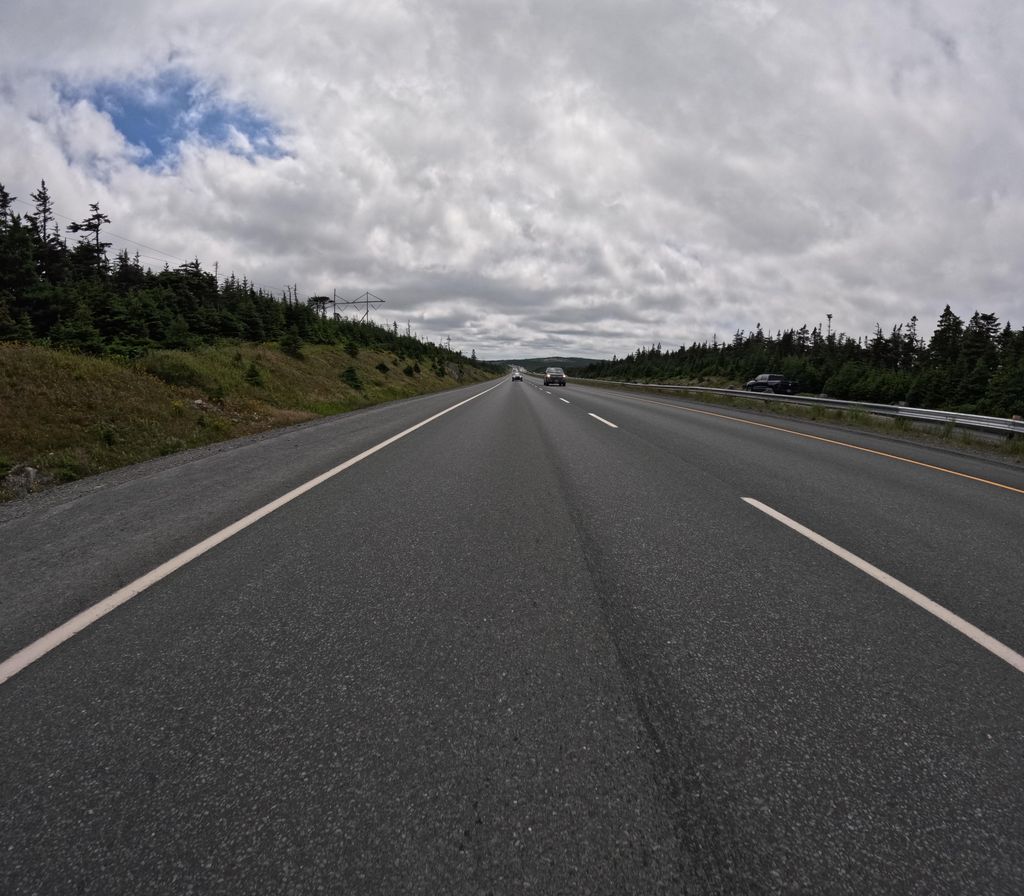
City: st_johns